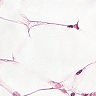
Metastatic tissue present: yes